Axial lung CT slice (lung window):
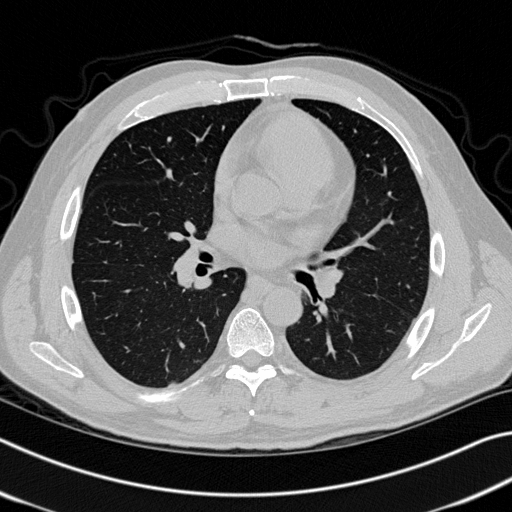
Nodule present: no